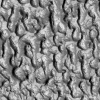
Atmospheric dust classification: not_dusty